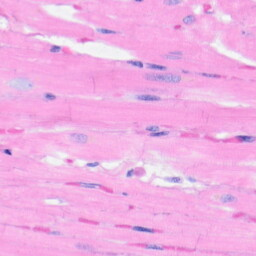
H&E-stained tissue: Heart